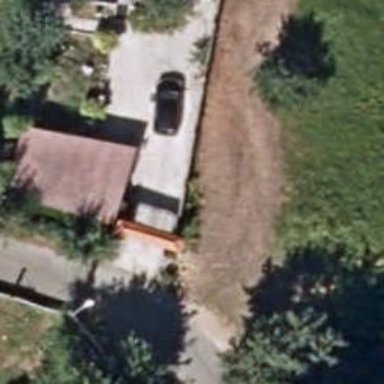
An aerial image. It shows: Concrete driveway.